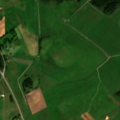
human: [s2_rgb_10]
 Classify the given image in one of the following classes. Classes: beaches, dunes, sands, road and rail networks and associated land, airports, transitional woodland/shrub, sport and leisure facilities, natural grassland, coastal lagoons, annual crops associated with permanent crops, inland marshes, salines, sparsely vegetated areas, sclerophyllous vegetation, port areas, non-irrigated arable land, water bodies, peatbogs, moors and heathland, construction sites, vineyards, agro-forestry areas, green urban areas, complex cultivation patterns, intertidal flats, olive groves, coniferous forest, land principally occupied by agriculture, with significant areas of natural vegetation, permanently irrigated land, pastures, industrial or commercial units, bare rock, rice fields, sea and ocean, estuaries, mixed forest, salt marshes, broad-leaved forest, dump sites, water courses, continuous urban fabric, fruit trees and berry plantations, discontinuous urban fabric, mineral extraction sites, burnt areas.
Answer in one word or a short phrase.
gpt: pastures, complex cultivation patterns, land principally occupied by agriculture, with significant areas of natural vegetation, transitional woodland/shrub